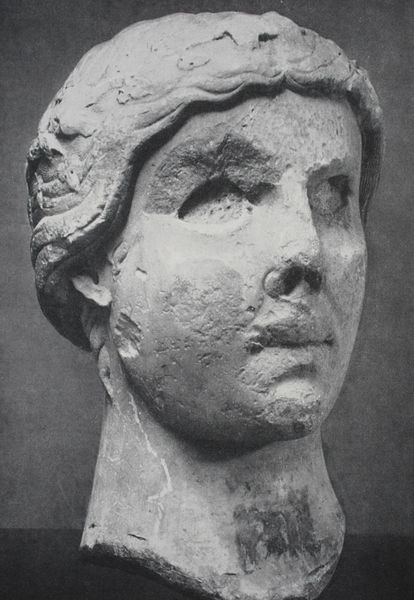
Titel: Kopf der Justitia imperialis - Skulptur für die Brückentoranlage von Capua
Standort: Capua
Institution: Museo Campano
Schlagwörter: kopf, mann, schatten, weiß, frau, frisur, grau, haar, marmor, mund, nase, ohr, profil, schwarz, blick, hochformat, alt, mütze, augen, gesicht, stein, hals, portrait, porträt, auge, haare, kinn, kontrast, lippen, locken, ohren, rund, skulptur, statue, wangen, schaden, büste, plastik, kurze haare, foto, fotografie, flechten, antike, oberfläche, torso, schwarzweiss, loch, markant, augenhöhlen, kunst, löcher, photo, fragment, römer, bürste, kaputt, sandstein, antik, griechisch, vergänglich, zerstört, licht schatten, weich, grieche, ohre, platt, ruinös, dokument, römisch, kratzer, justitia, koüf, teil, defekt, cäsar, abguss, naturstein, beschädigt, fehlen, etrusker, frauenbüste, verwittert, plastil, gemeiselt, brückentoranlage, capua, bescädigt, is, fehlendes auge, skulütur, augen fehelen, augen fehlen